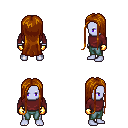
a pixel art fantasy rpg character, male body template, dark elf, purple skin, maroon long-sleeve shirt, teal pants, brunette extra-long hairstyle, gold gloves, four views (front, back, left, right), 2x2 character sprite sheet, small pixel art, hard edges, no anti-aliasing